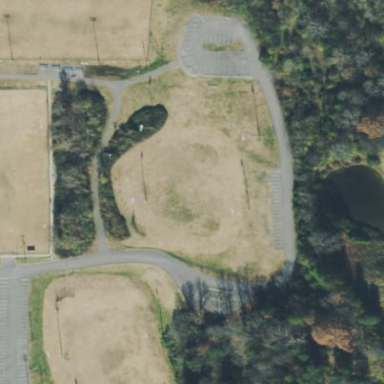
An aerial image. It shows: Baseball pitch for leisure and sports activities.